Question: I am trying to create a new package in BIDS but i get the attached error. However you will notice that SSIS is already running.
What else could be causing this error and what is the solution?
Thanks Paul

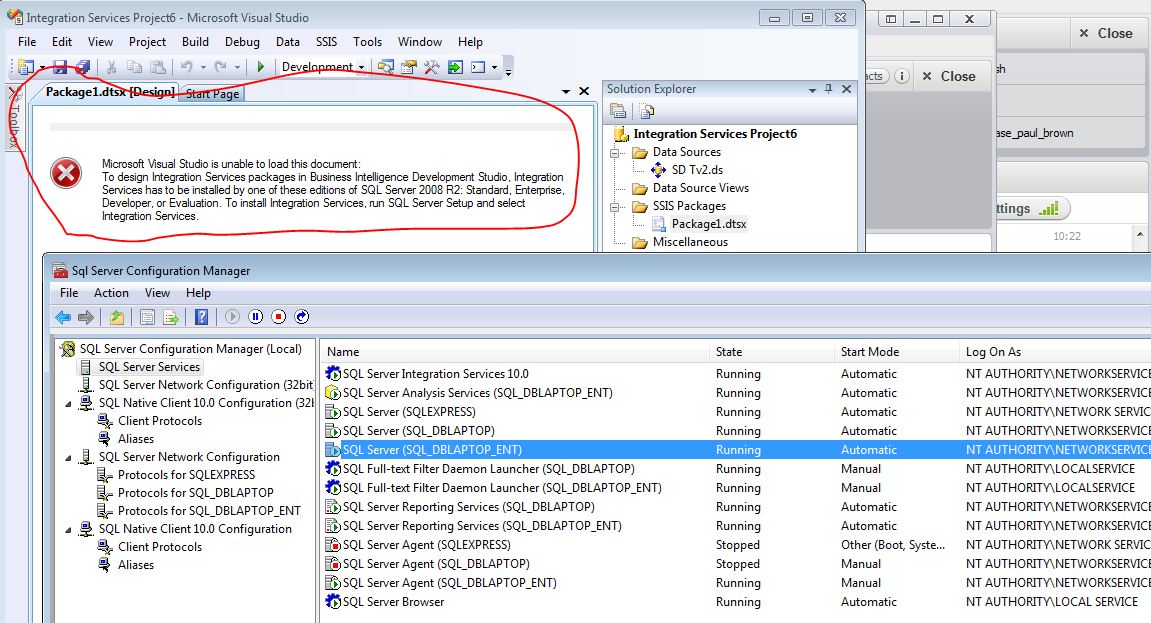
Answer: Looks like you have an instance of SQL Express running that could be causing some confusion, from: <URL>
> Resolution was to unstall R2 Express,
Integration Services, and BIDS then
restall Integration Services and BIDS
from the R2 Developer media.